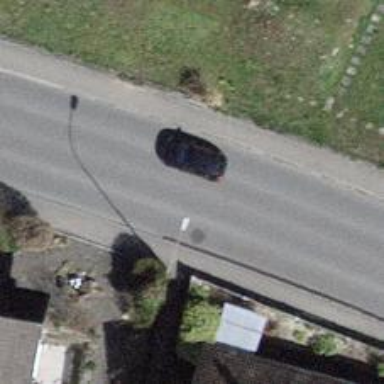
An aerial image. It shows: Primary road with asphalt surface.